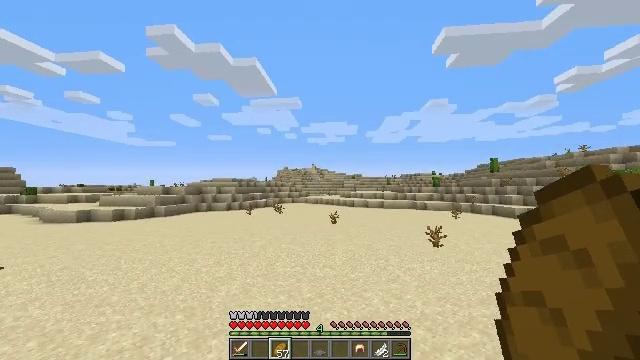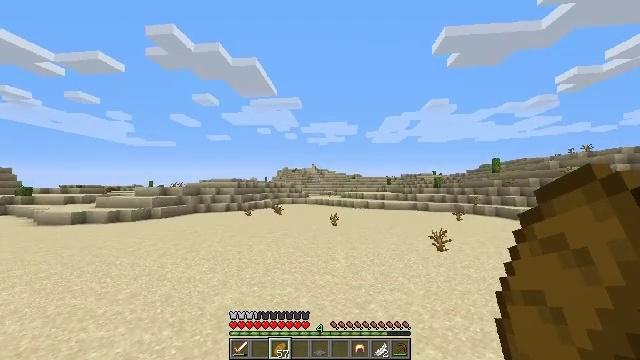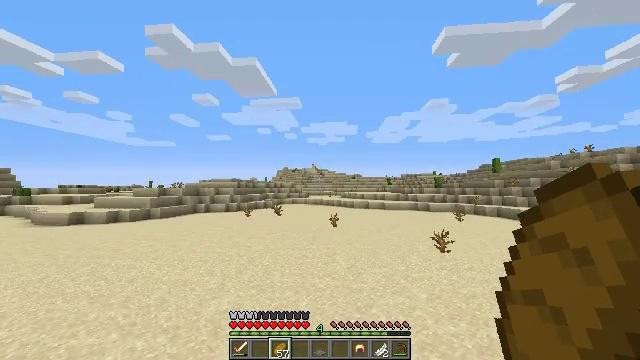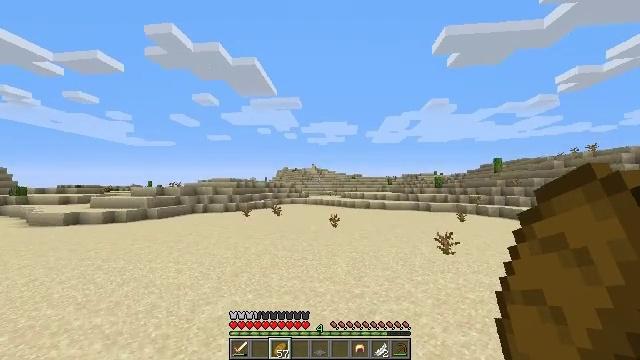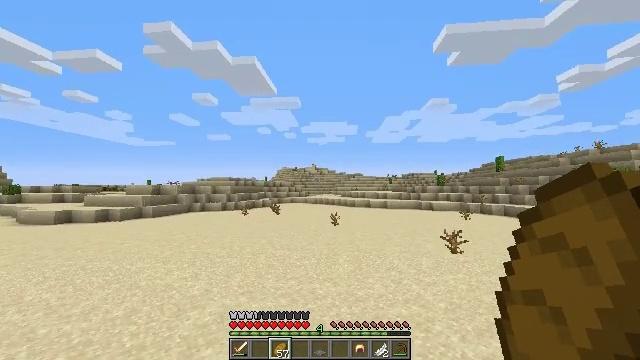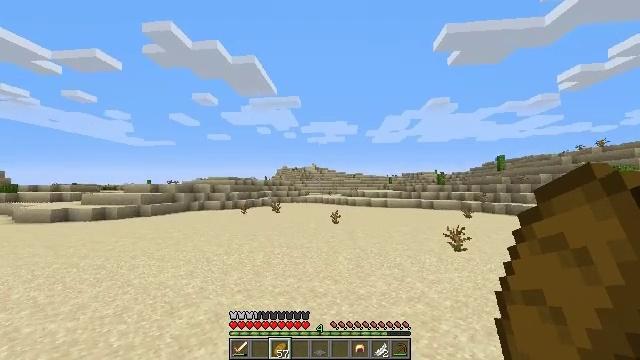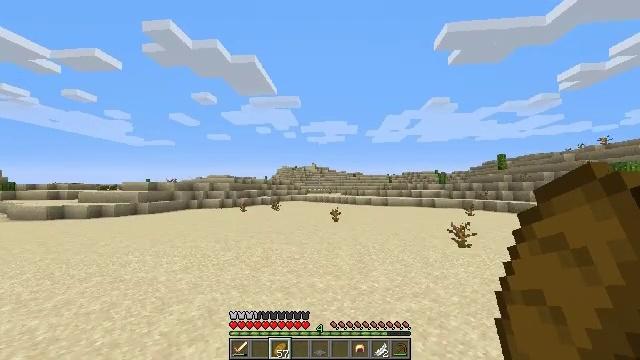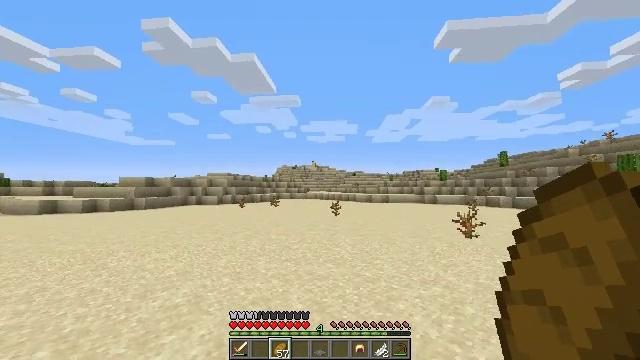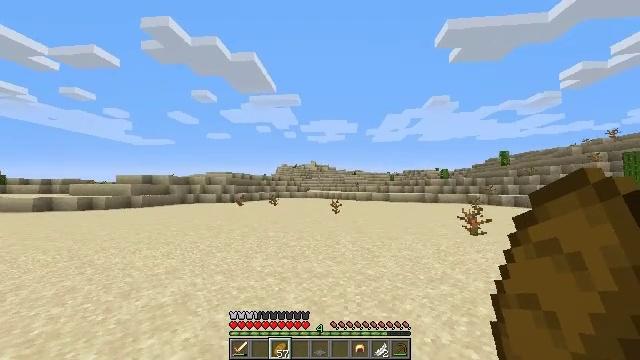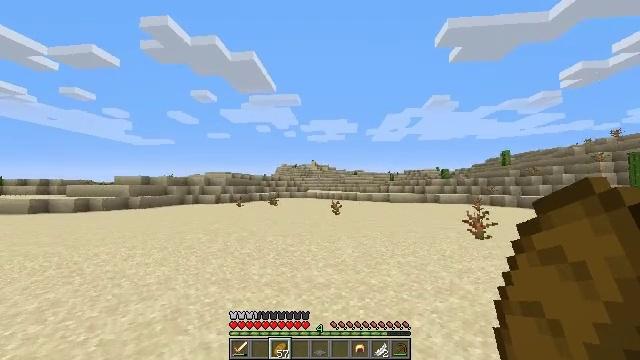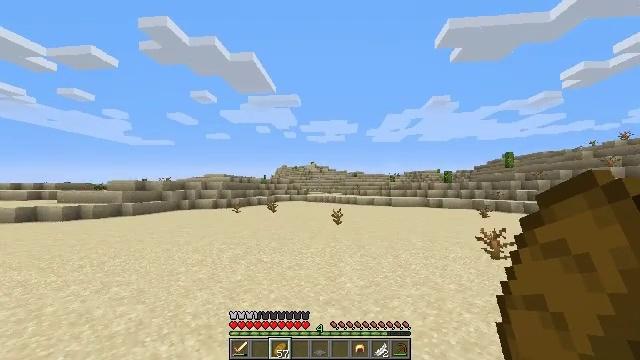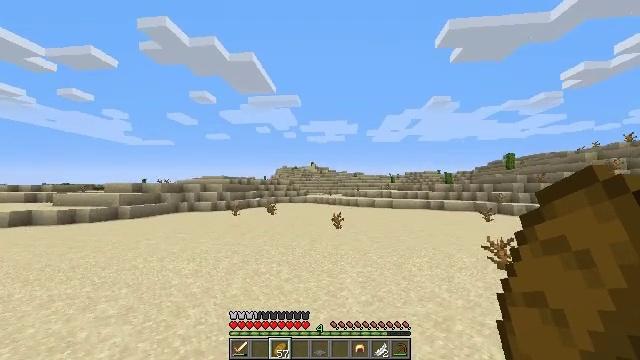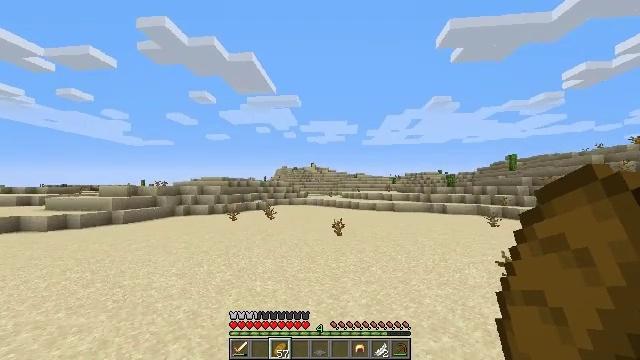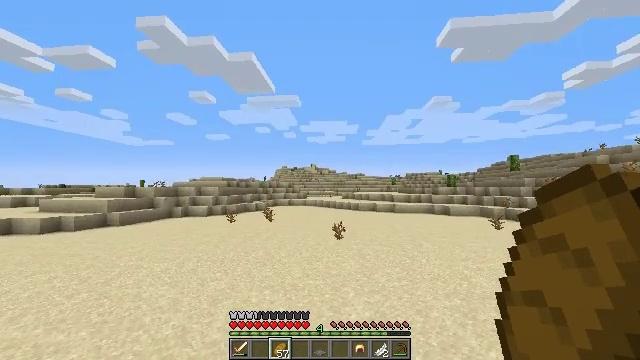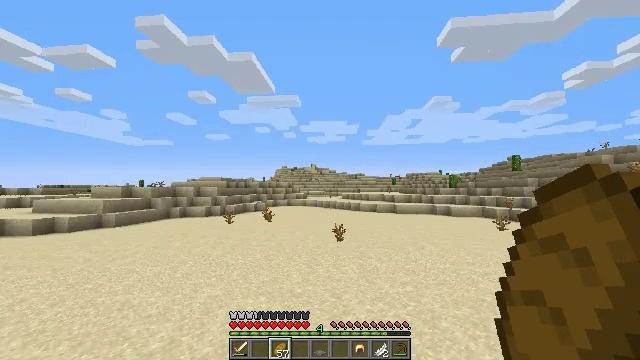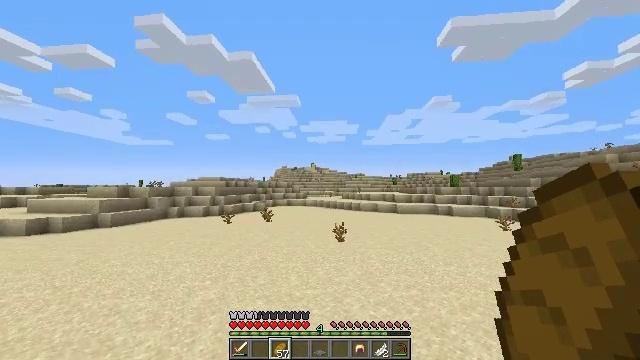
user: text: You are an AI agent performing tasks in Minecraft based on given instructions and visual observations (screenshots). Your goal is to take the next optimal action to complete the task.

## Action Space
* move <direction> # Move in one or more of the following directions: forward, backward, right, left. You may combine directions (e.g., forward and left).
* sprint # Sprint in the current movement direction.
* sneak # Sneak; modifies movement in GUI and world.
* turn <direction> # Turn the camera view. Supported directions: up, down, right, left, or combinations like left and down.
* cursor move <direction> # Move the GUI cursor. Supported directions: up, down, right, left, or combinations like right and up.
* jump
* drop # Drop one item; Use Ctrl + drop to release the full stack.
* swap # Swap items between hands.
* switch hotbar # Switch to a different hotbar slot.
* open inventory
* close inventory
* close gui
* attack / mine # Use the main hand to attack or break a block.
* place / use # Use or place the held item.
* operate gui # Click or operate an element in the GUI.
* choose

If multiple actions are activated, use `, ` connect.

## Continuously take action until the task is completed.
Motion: motion action
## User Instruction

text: Break the cactus block.
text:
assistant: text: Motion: move forward, jump
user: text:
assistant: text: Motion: move forward, jump
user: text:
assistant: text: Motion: move forward, jump
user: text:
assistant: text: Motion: move forward, jump
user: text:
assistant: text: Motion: move forward, jump
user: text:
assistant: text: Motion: move forward, jump
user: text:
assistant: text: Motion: move forward, jump
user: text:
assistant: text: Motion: move forward, jump
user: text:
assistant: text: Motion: move forward, jump
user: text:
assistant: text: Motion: move forward, jump
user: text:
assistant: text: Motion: move forward, jump
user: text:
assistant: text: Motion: move forward, jump
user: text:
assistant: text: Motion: move forward, jump
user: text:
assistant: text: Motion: move forward, jump
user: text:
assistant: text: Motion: move forward, jump
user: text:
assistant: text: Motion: move forward, jump
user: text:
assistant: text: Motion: move forward, jump
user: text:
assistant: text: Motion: move forward, jump
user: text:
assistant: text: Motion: move forward, jump
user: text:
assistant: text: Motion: move forward, jump
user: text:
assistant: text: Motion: move forward, jump
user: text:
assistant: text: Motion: move forward, jump
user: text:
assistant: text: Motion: move forward, jump
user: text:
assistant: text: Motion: move forward, jump
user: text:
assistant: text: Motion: move forward, jump
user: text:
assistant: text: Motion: move forward, jump
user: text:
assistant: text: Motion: move forward, jump
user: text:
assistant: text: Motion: move forward, jump
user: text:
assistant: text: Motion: move forward, jump
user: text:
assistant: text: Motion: move forward, jump